Field crop: maize
Growth stage: 2
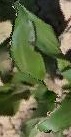
Species: maize